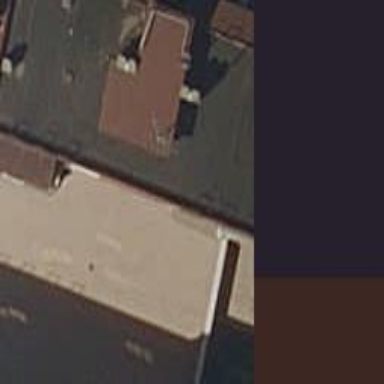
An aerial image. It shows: Healthcare clinic.